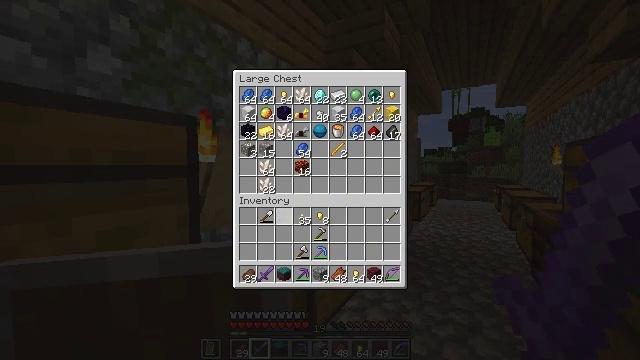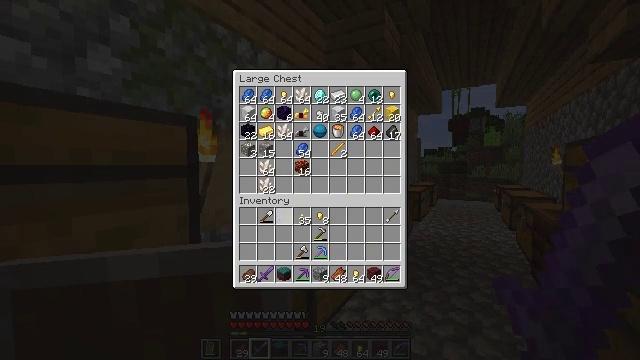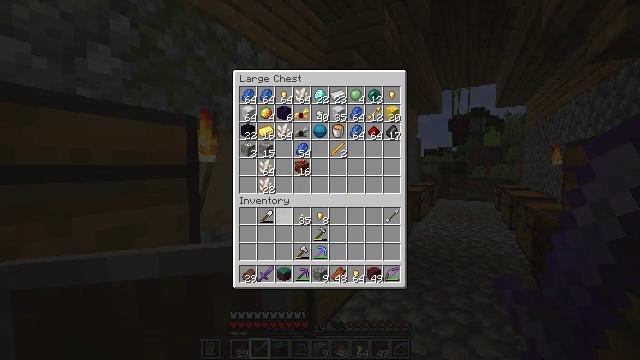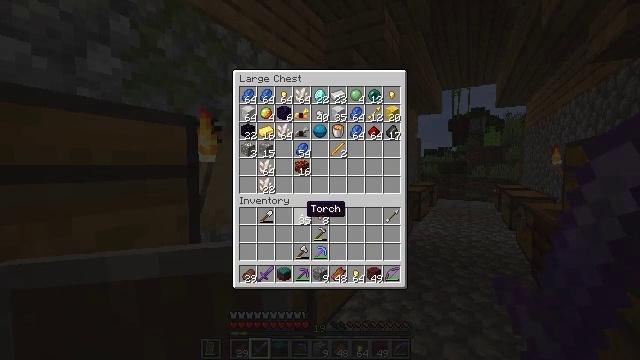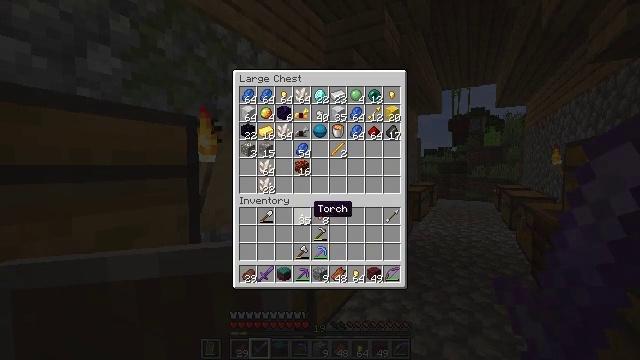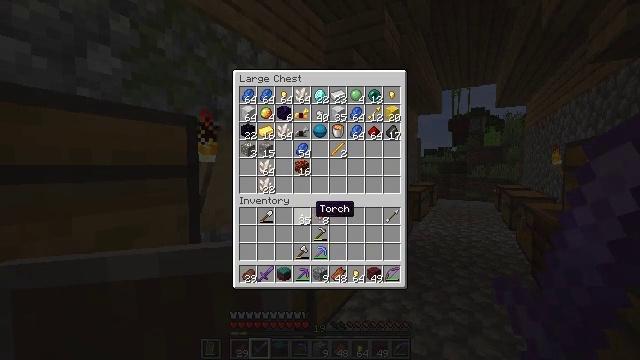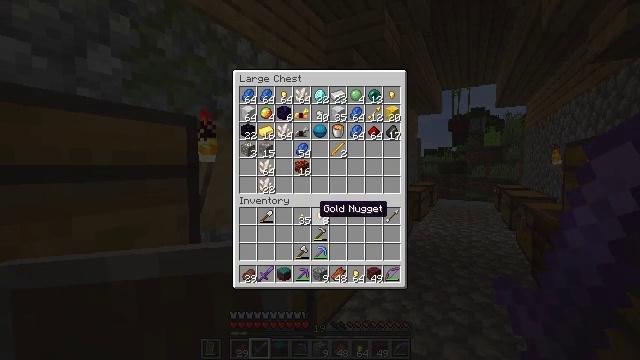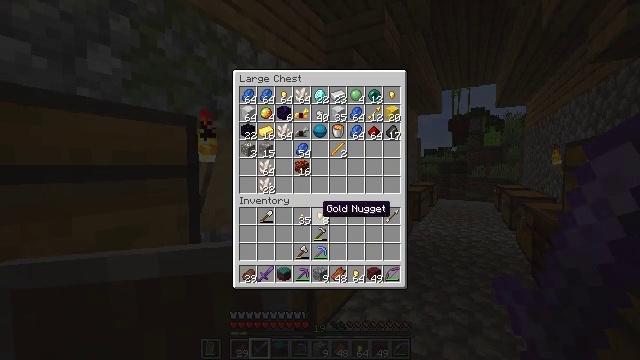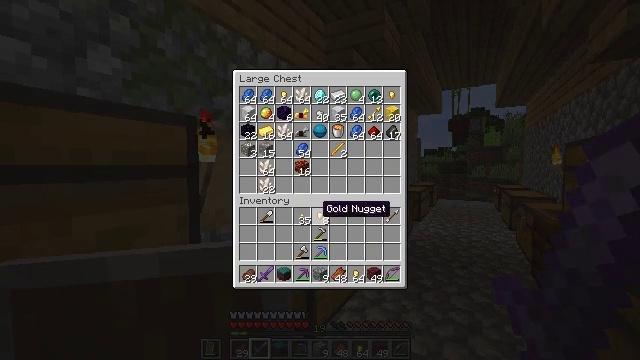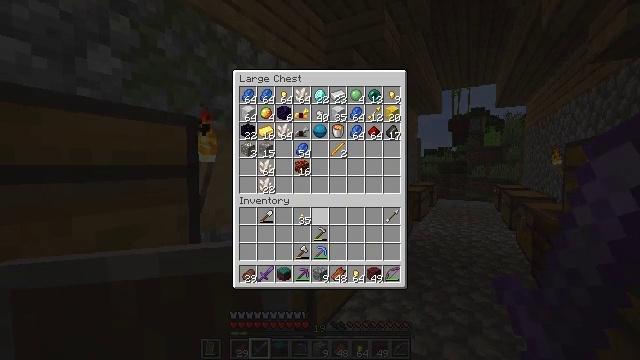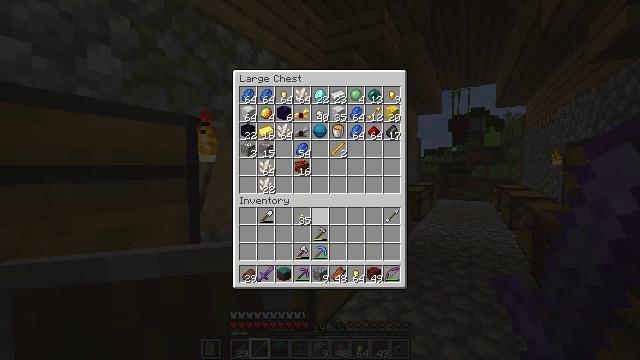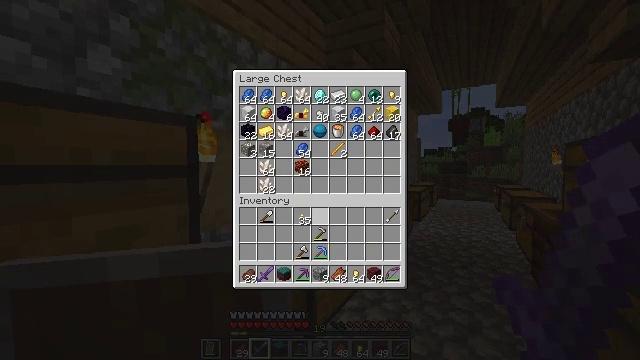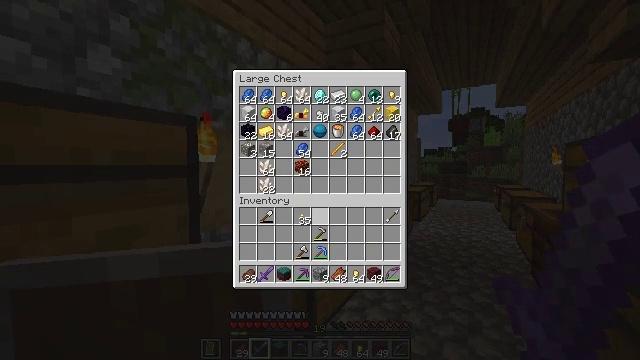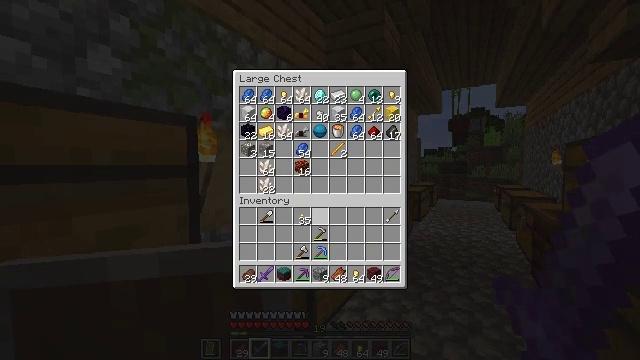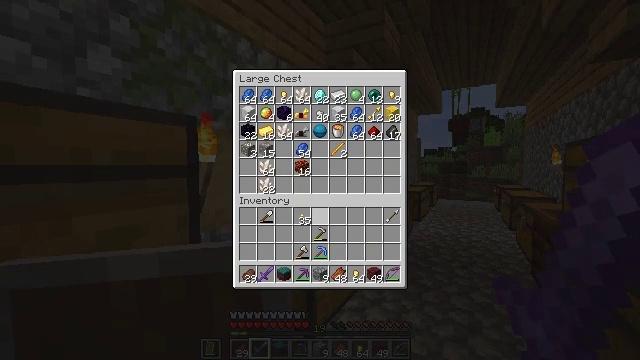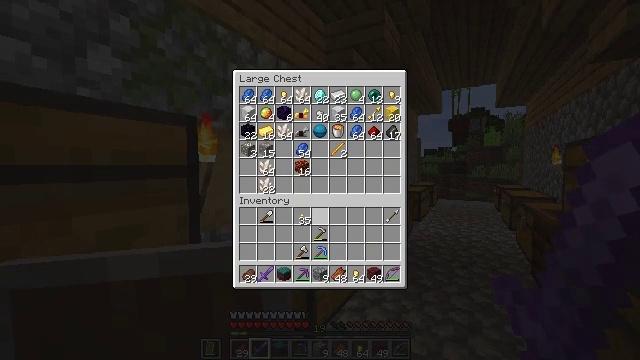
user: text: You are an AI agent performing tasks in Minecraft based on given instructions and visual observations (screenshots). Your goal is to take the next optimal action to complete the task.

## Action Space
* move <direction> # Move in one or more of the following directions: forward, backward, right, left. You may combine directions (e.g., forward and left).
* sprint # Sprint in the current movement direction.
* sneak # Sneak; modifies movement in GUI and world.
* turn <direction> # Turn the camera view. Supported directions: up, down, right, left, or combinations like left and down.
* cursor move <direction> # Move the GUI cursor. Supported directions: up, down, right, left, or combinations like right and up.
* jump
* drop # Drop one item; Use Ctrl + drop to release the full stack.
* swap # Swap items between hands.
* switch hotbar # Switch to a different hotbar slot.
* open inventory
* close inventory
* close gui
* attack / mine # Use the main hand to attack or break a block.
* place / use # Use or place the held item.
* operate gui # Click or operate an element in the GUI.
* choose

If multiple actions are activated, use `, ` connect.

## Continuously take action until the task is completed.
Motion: motion action
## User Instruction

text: Collect tall grass by breaking it.
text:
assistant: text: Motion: sneak, use / place
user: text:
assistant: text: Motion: sneak
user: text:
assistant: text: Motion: sneak, turn right
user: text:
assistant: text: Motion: sneak, turn right
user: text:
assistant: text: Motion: sneak
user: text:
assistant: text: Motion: sneak
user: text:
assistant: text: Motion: sneak
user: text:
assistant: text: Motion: sneak
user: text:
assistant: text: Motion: sneak, use / place
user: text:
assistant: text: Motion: sneak, use / place
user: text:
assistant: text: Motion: sneak, use / place
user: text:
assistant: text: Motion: sneak
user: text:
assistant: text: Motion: sneak
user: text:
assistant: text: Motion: sneak
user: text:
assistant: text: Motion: sneak
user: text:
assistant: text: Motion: sneak
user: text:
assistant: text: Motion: sneak
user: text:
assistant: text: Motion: sneak
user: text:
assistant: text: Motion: sneak
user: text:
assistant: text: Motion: sneak
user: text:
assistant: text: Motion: sneak
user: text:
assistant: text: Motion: sneak
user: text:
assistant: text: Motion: sneak
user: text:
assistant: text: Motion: no_op
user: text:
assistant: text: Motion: no_op
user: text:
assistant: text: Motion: no_op
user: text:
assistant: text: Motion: no_op
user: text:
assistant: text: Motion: no_op
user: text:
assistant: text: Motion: no_op
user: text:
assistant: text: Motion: no_op